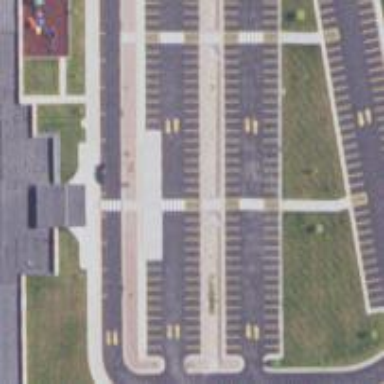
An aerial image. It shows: Parking space.